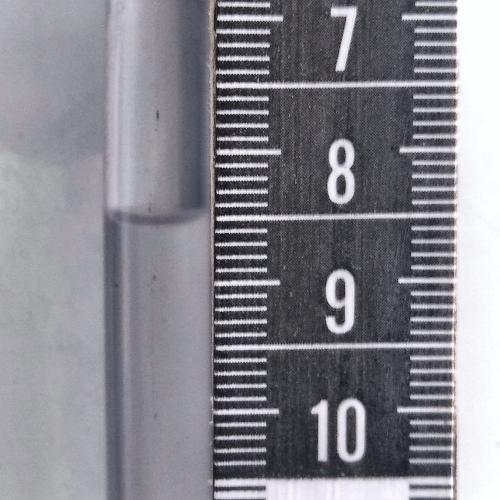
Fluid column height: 8.5 cm